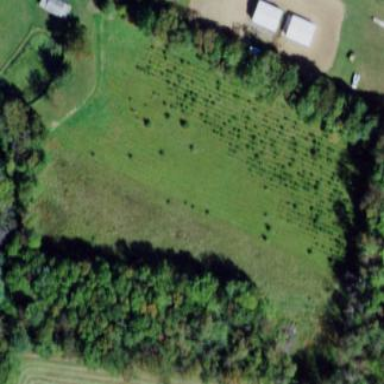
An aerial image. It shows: Vineyard with grape crops.